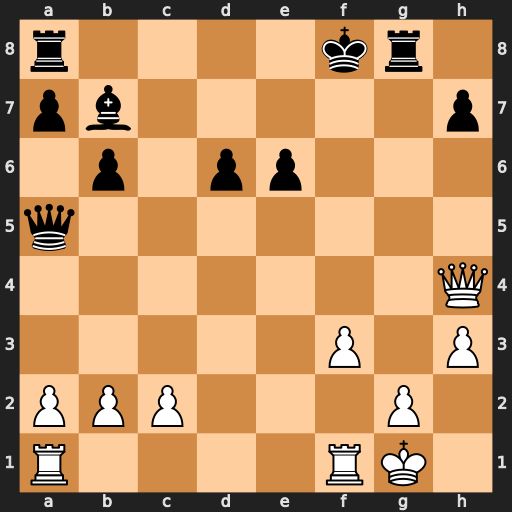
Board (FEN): r4kr1/pb5p/1p1pp3/q7/7Q/5P1P/PPP3P1/R4RK1
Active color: w
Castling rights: -
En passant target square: -
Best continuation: Qf6+ Ke8 Qxe6+